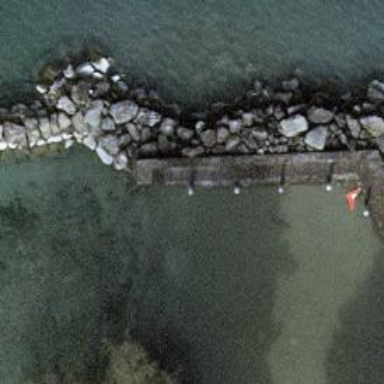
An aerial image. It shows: Breakwater structure.